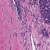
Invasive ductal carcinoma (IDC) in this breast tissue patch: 1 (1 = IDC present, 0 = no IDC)